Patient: sex F, age 72
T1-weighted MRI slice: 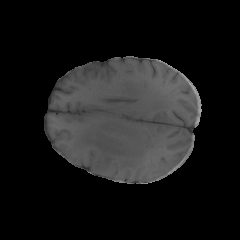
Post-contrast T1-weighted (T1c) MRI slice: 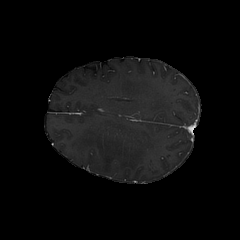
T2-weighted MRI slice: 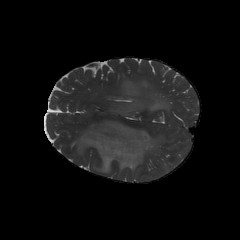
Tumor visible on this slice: yes
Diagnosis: Glioblastoma, IDH-wildtype
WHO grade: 4